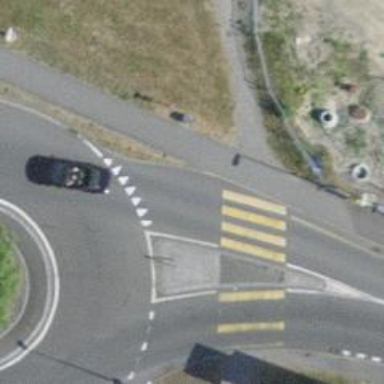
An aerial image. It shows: Uncontrolled road crossing.